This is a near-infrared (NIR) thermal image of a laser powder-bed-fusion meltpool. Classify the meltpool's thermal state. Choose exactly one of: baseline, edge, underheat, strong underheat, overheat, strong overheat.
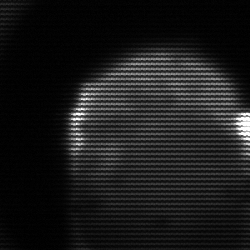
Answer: edge